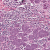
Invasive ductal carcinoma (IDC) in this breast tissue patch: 0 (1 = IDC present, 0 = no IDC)